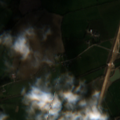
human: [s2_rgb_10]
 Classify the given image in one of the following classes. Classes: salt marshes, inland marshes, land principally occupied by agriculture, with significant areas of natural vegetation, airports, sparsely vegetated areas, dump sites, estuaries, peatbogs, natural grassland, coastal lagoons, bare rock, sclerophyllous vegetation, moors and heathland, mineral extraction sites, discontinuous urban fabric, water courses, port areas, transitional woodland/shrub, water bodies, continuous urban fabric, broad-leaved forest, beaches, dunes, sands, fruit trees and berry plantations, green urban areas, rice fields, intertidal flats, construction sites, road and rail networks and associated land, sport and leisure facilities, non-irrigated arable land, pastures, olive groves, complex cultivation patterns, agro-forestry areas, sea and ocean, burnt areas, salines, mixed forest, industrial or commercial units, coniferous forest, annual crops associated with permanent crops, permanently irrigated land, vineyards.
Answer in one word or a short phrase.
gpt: construction sites, non-irrigated arable land, pastures, complex cultivation patterns